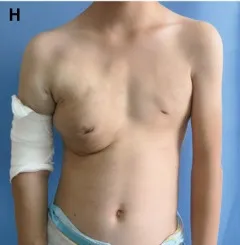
Surgery-related photographs of our patient. Preoperative frontal, lateral, and dorsal photographs of the patient (A-C).
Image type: medical_photograph (other_medical_photograph)